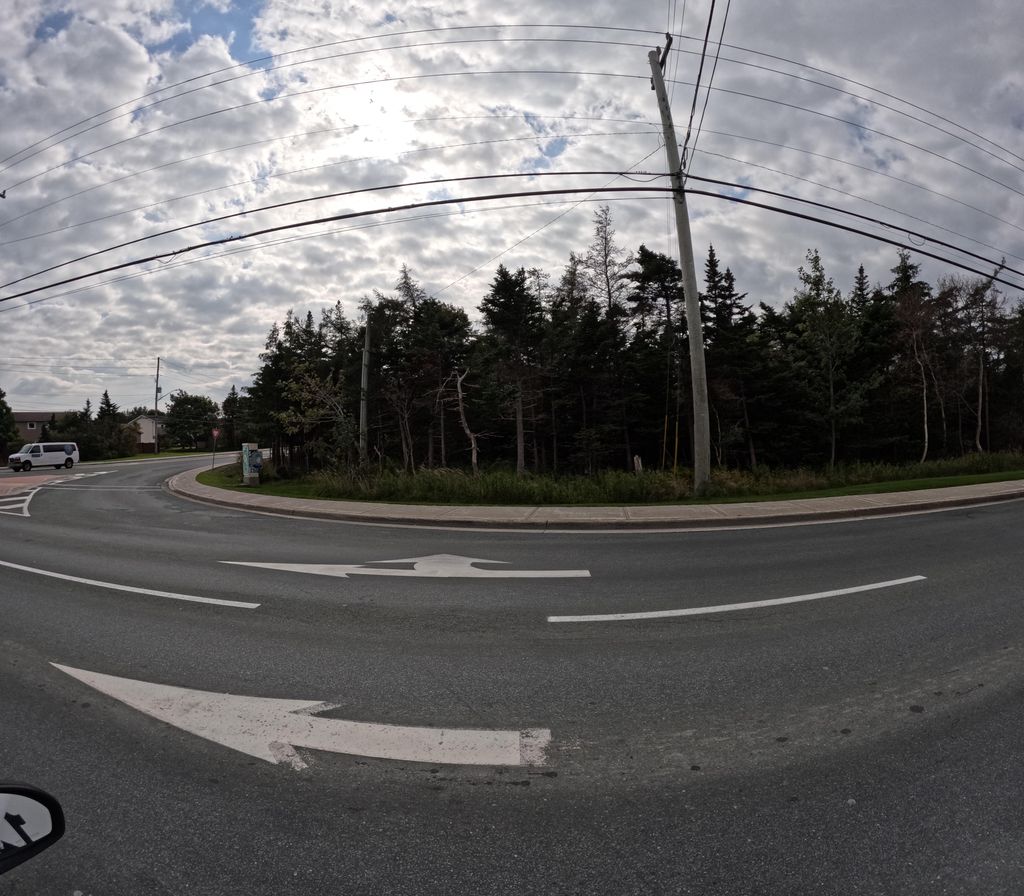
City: st_johns